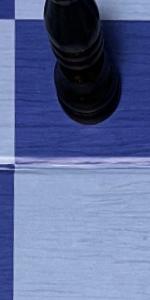
Label: Empty